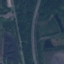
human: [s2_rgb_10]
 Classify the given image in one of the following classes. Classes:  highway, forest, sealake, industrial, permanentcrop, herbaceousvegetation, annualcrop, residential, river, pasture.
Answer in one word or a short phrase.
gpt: Highway